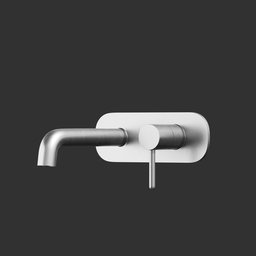
Label: appliances